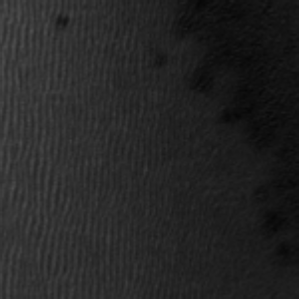
Label: frost